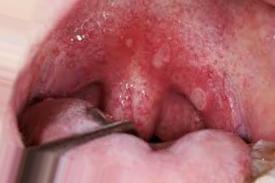
Condition: Mouth Ulcer